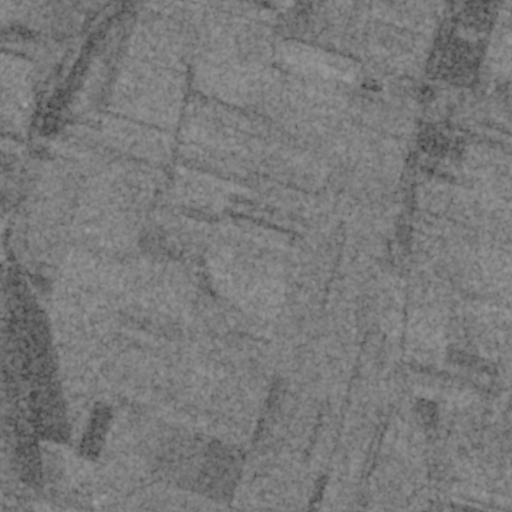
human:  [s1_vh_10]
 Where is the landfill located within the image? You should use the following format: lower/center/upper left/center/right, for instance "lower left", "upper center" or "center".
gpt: The landfill is located in the upper right of the image.
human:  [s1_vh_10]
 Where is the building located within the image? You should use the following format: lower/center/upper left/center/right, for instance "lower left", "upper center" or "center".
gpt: There is no building in the image.

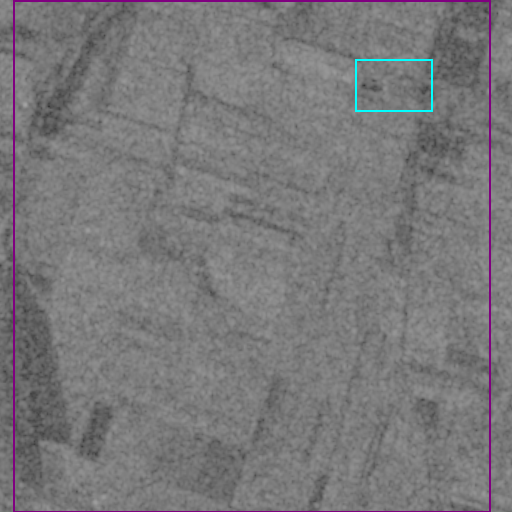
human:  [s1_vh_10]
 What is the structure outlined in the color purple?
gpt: The structure outlined in purple is a crop field.
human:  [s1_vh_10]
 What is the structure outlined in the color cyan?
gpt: The structure outlined in cyan is a landfill.
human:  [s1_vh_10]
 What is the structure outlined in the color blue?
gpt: There is no blue outline.